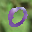
Label: 0